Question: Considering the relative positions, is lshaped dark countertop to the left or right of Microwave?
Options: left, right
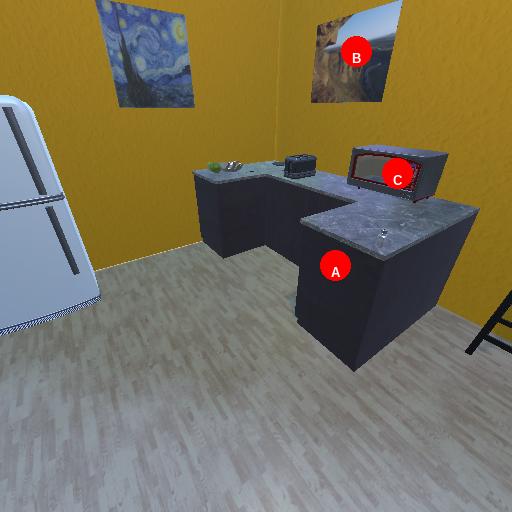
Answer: left